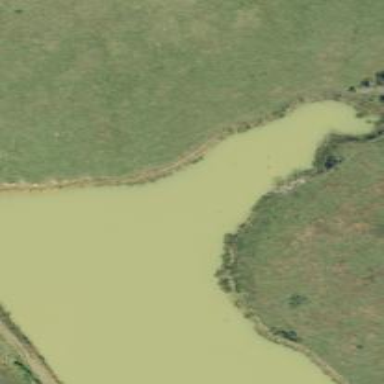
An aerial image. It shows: Pond surrounded by natural water.